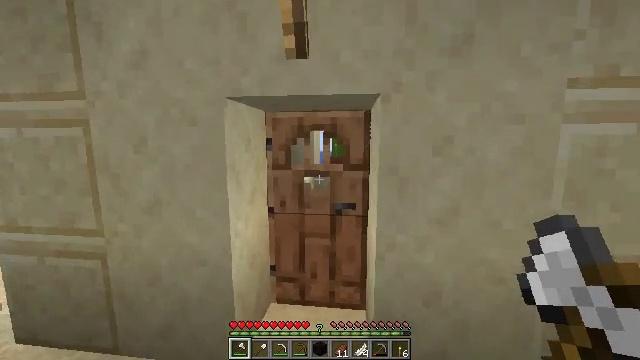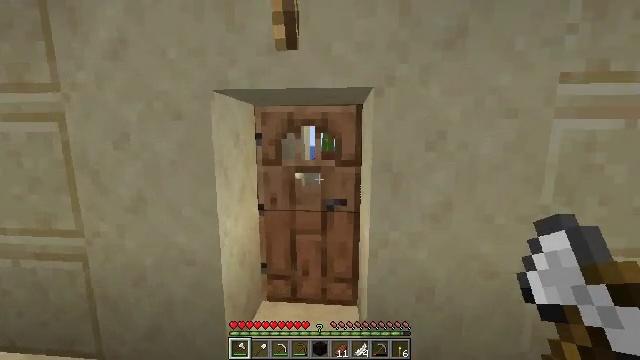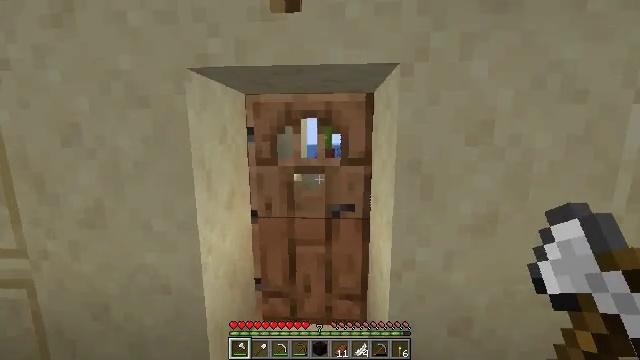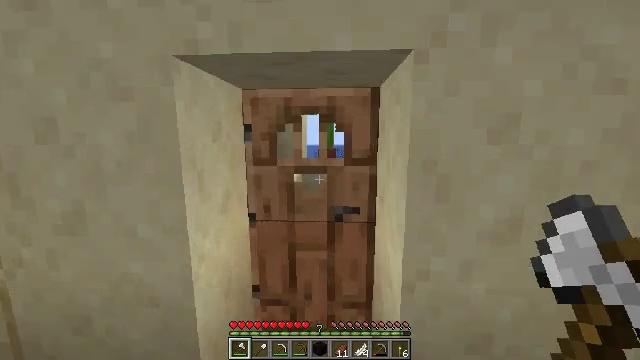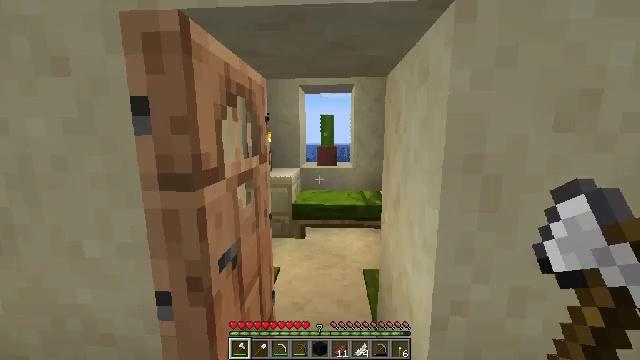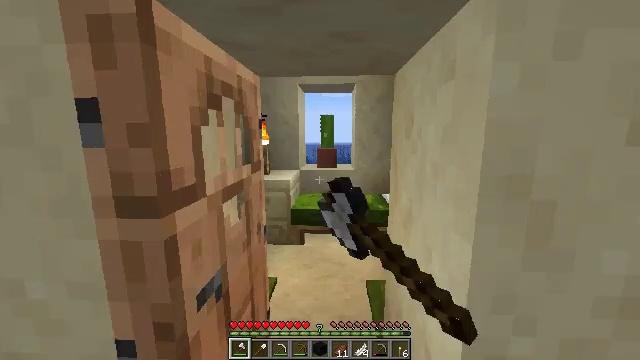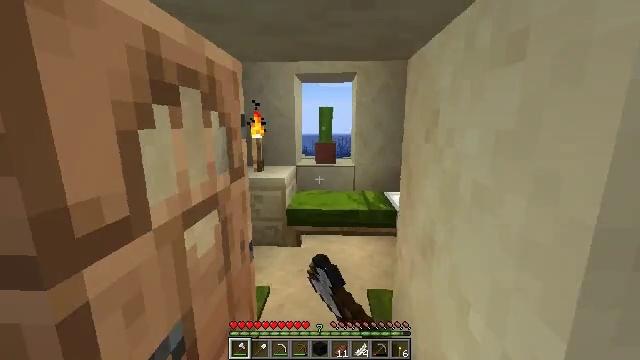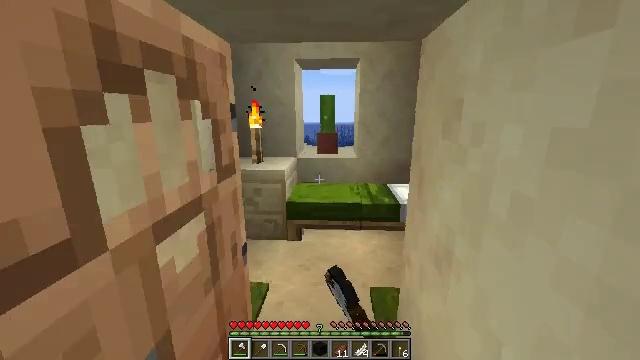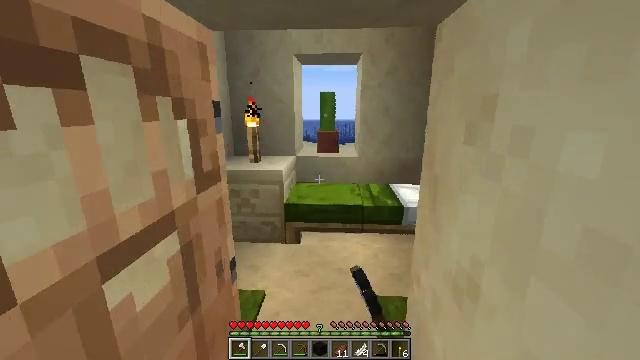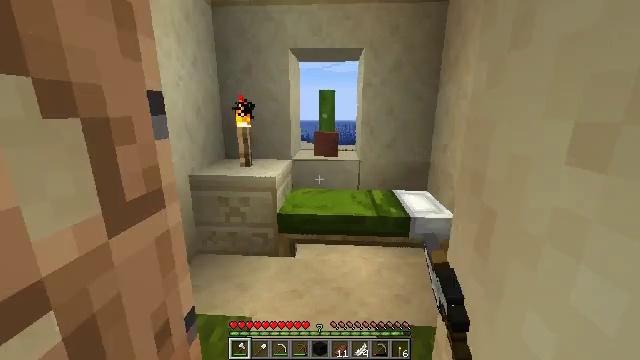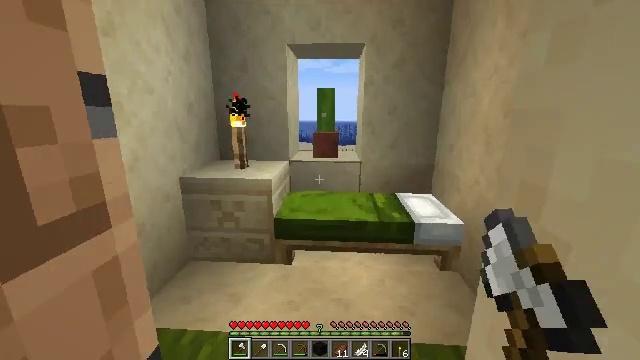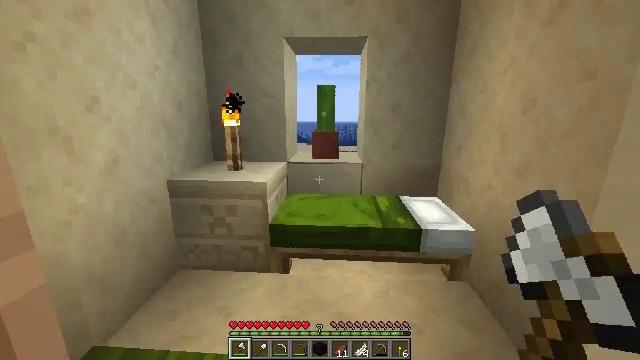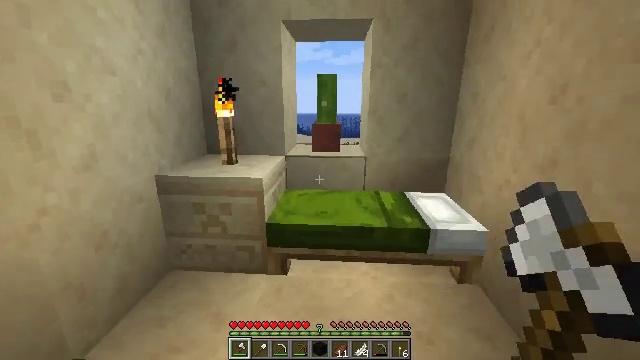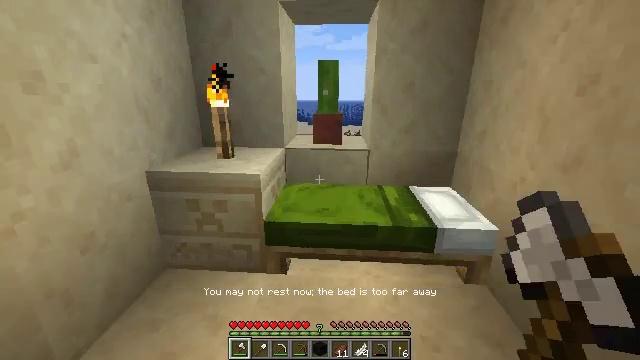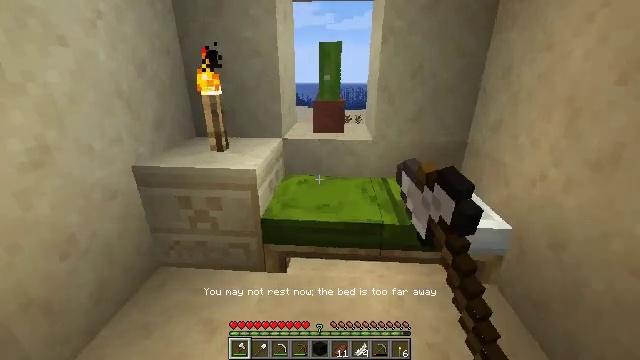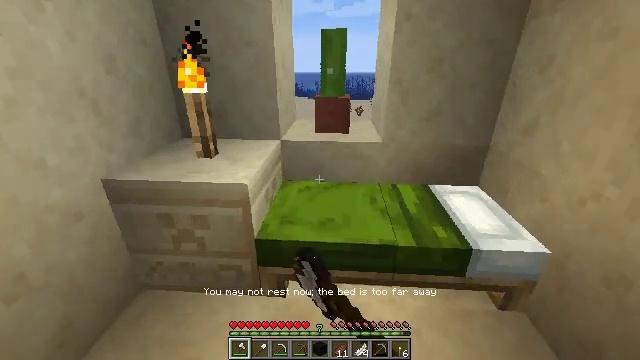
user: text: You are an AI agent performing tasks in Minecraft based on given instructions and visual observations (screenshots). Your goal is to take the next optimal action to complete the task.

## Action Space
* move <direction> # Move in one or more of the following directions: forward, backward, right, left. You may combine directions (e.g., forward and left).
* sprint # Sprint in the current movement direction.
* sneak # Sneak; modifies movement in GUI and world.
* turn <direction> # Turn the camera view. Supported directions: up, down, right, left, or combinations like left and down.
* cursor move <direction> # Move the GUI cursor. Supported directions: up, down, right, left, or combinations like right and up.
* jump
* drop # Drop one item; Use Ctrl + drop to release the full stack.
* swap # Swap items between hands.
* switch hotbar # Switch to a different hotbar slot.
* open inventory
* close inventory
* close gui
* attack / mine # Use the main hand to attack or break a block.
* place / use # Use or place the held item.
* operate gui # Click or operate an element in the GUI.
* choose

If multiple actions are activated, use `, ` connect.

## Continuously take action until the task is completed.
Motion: motion action
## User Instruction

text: Mine the white glazed terracotta block.
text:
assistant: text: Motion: move forward, turn right and down
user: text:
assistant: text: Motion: move forward, turn right
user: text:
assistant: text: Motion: move forward
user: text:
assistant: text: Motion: move forward, use / place
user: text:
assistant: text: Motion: move forward, use / place
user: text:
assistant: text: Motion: move forward, turn down, use / place
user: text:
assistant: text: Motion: move forward, turn down, use / place
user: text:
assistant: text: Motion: move forward, use / place
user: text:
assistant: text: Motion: move forward
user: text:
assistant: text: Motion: move forward
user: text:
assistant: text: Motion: move forward
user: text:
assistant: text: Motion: move forward, turn down
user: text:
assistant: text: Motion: move forward, turn down
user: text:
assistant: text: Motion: move forward, turn down
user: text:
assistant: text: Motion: move forward, turn down
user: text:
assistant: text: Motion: turn left and down
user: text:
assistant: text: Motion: turn left and down
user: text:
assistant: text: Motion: turn left and up
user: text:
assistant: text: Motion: turn left and up
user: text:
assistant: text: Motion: move right
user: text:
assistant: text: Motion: move right
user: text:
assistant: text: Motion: move right, turn right
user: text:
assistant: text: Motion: move right, turn right and down
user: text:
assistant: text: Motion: turn right
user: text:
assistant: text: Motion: no_op
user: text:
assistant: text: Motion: turn left
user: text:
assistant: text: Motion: turn left and up
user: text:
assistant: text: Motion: turn left and up
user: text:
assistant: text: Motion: turn right
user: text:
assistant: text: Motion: turn right and down